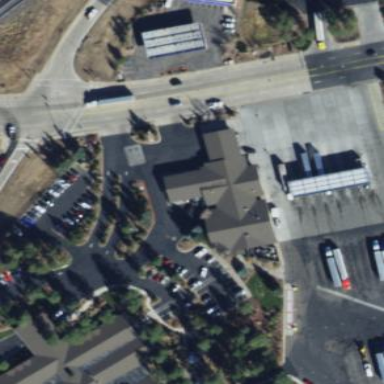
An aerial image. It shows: Commercial building with fuel amenity.